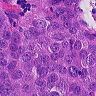
Metastatic tissue present: yes